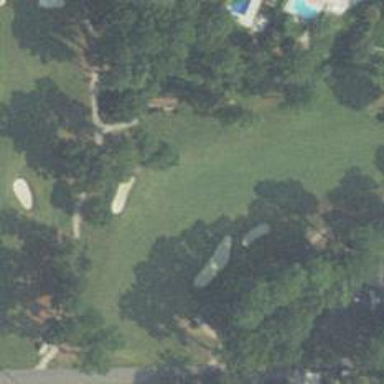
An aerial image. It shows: Golf hole.